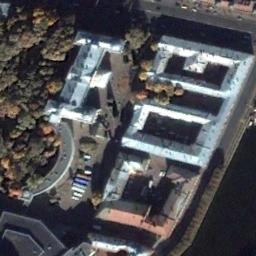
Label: palace